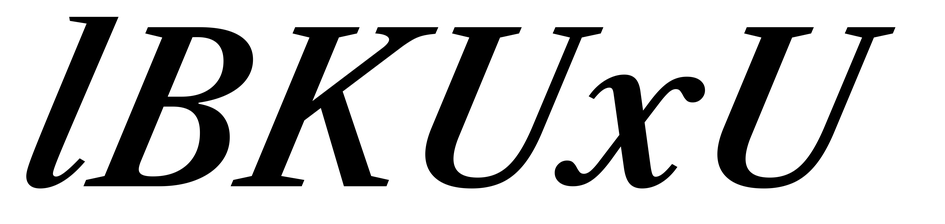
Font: LibreCaslonText-Italic_SemiBold_Italic